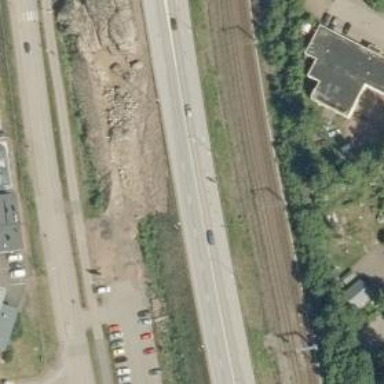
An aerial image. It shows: Trunk link highway.